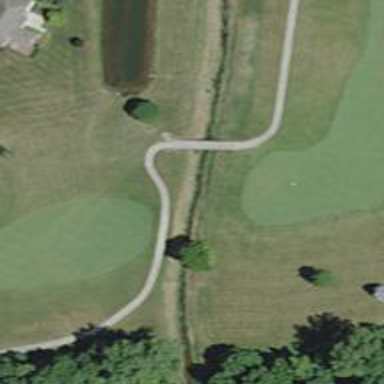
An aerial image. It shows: Path for both roads and golfers.